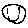
Label: smiley face